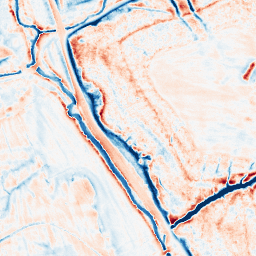
Category: edge_preserving
Decomposition family: anisotropic_diffusion
Decomposition parameters: iterations: 50
kappa: 30
gamma: 0.15
Upsampling method: bspline
Upsampling parameters: scale: 4
Upsampling scale: 4